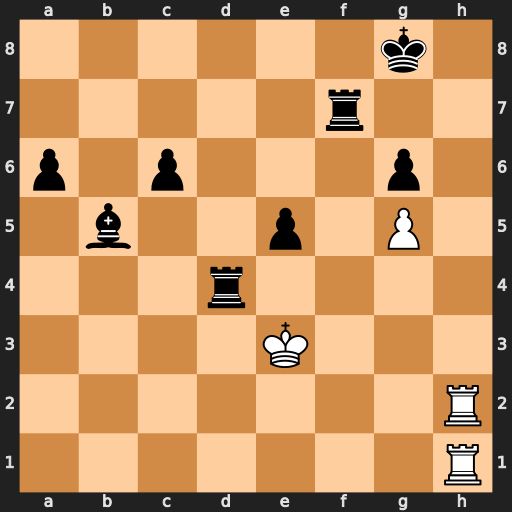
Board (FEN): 6k1/5r2/p1p3p1/1b2p1P1/3r4/4K3/7R/7R
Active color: w
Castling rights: -
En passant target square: -
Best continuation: Rh8+ Kg7 R1h7#